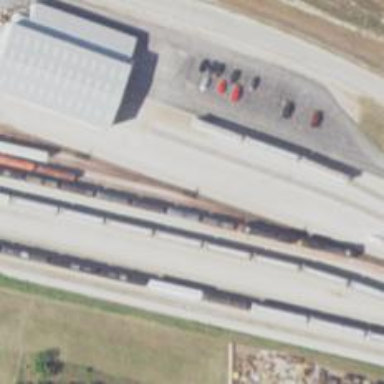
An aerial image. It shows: Railway yard in service.